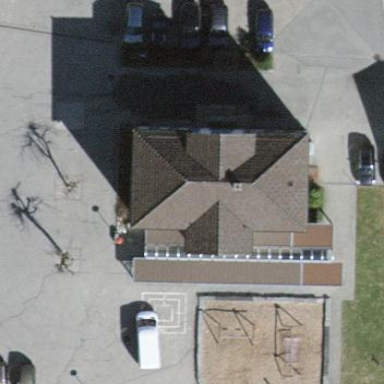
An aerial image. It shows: School building.